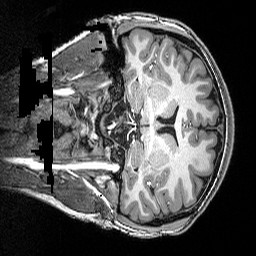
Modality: T1w
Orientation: coronal
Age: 22
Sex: female